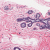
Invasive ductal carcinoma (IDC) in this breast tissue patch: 0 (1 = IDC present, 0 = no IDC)